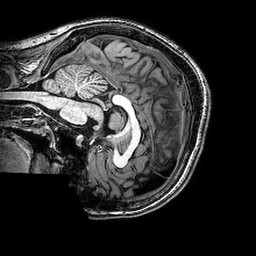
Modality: T1w
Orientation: sagittal
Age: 24
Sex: female
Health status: healthy
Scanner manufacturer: philips
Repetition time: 0.008287 s
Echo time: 0.00381 s